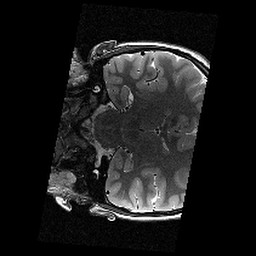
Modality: T2w
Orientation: coronal
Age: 11
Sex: female
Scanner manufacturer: siemens
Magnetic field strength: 3 T
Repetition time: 9.23 s
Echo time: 0.067 s